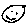
Label: smiley face